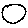
Label: circle